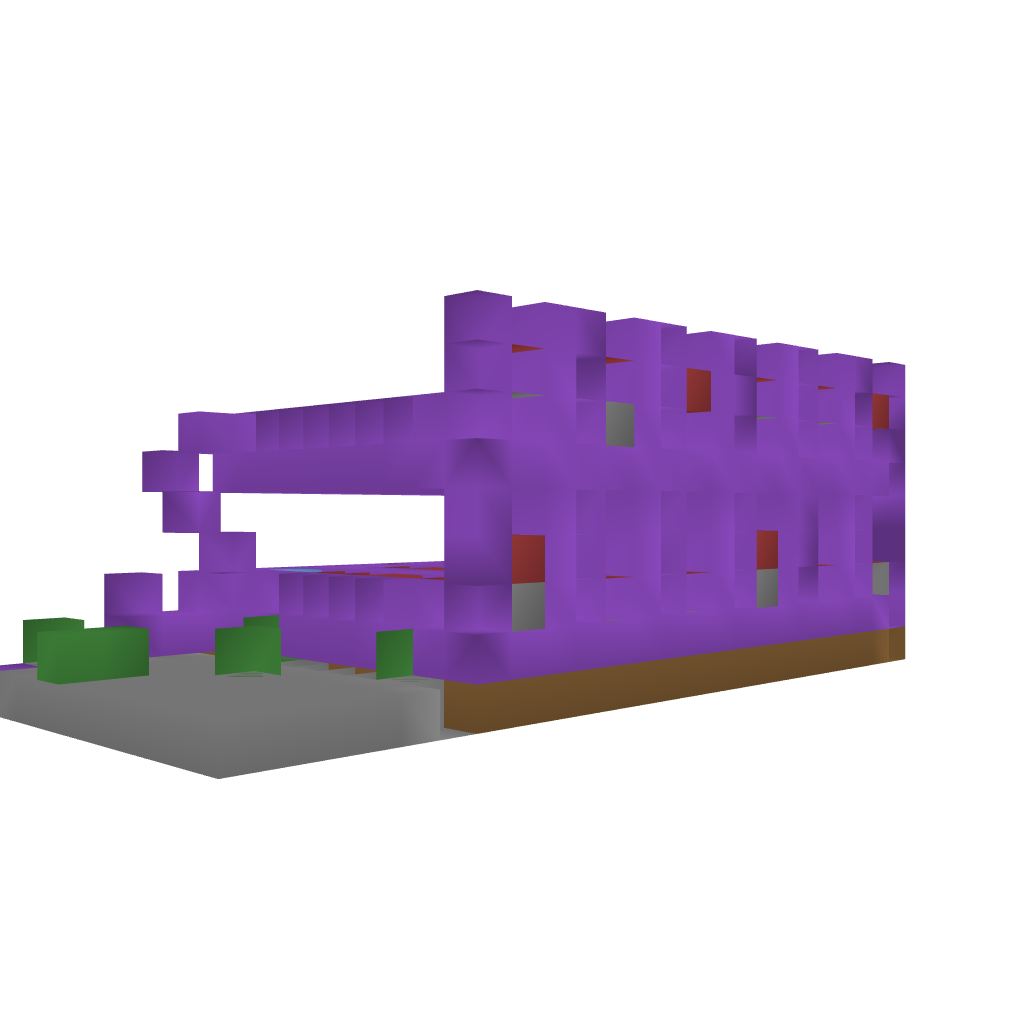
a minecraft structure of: Cluster Tnt Cannon bad low quality